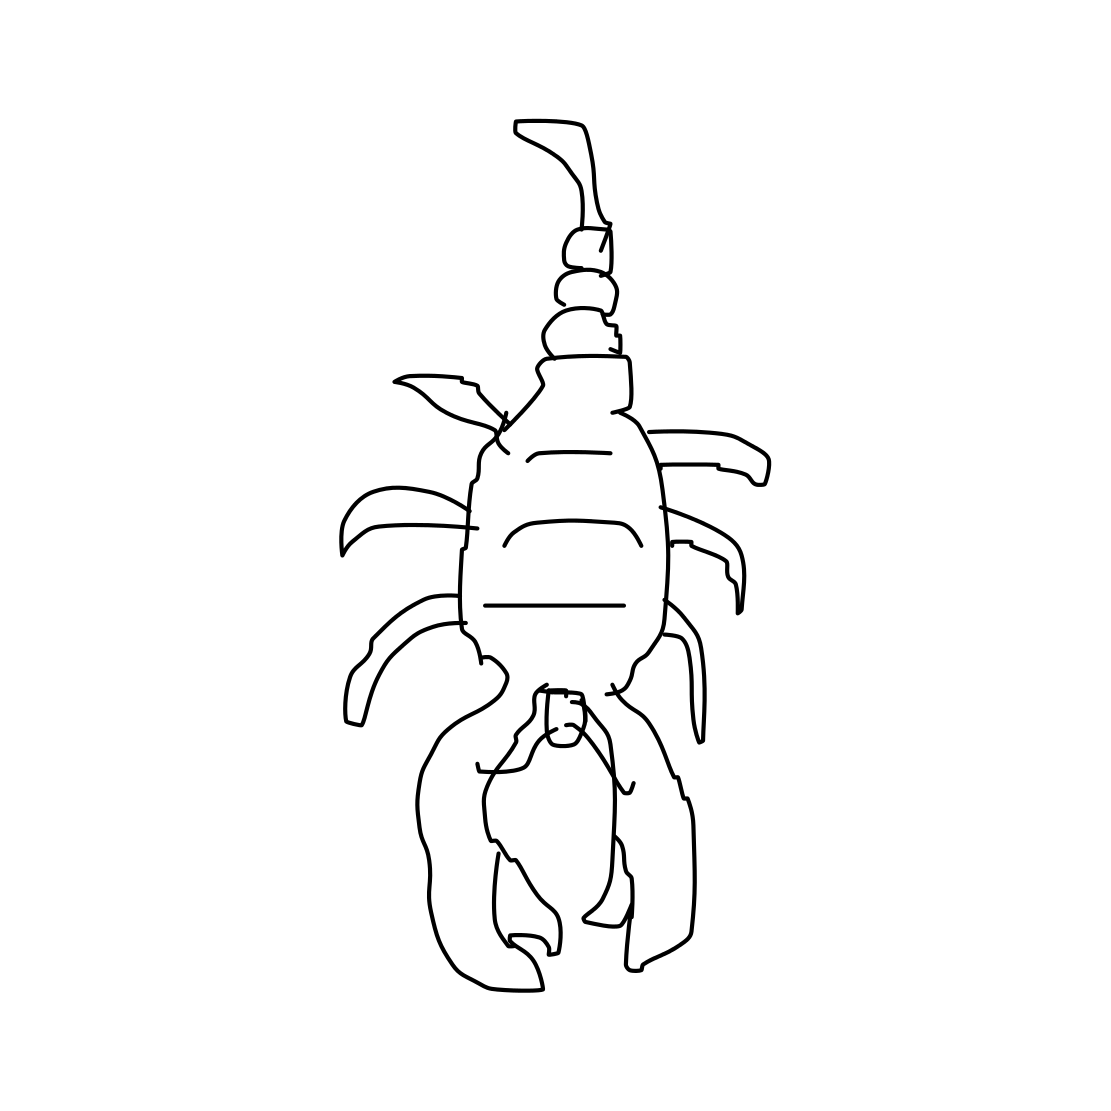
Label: lobster